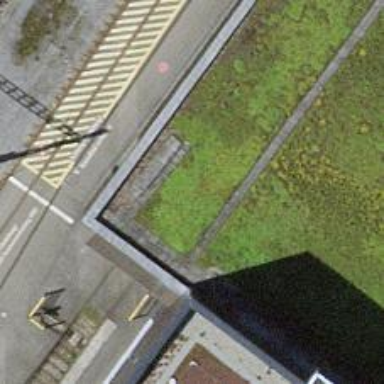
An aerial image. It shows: Single track railway in yard.